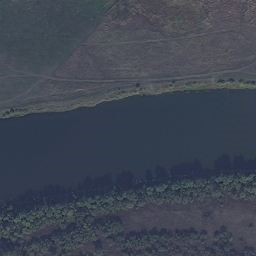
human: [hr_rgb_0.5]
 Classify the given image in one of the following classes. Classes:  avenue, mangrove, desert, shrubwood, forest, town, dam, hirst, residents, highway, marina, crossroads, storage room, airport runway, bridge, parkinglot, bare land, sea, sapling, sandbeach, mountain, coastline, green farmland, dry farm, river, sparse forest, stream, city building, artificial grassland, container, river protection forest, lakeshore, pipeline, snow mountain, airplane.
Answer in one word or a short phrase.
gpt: river